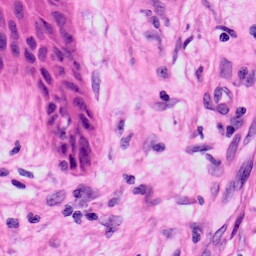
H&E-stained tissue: Skin